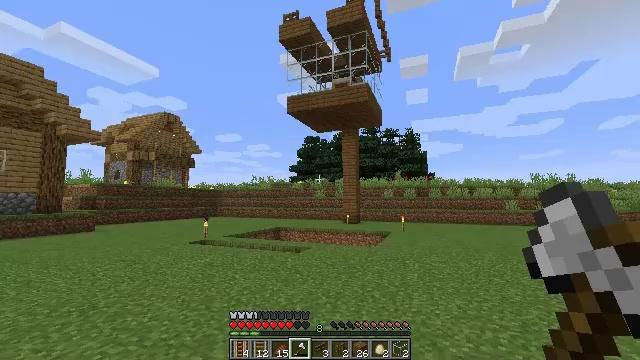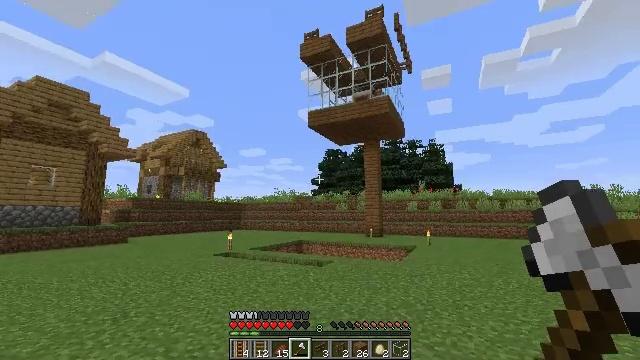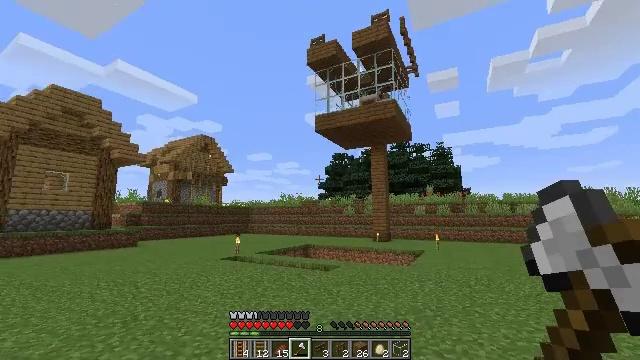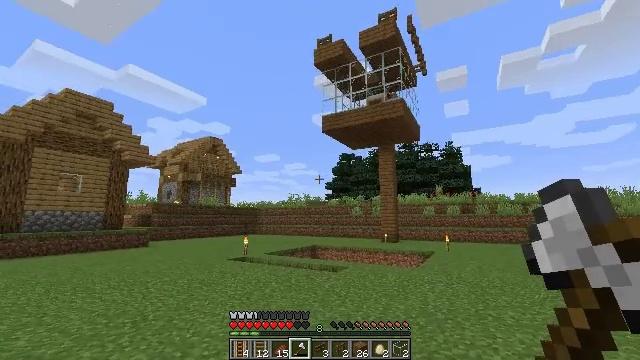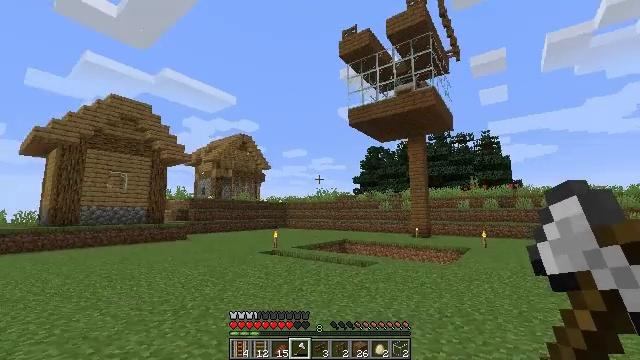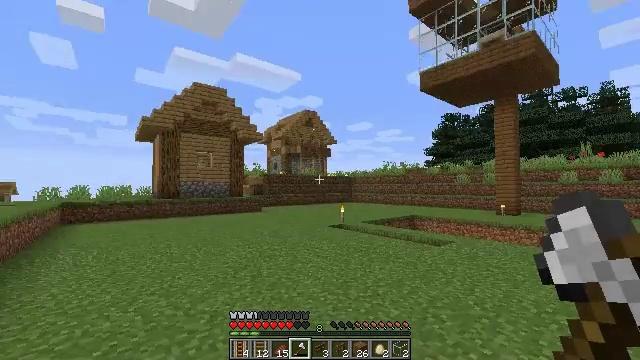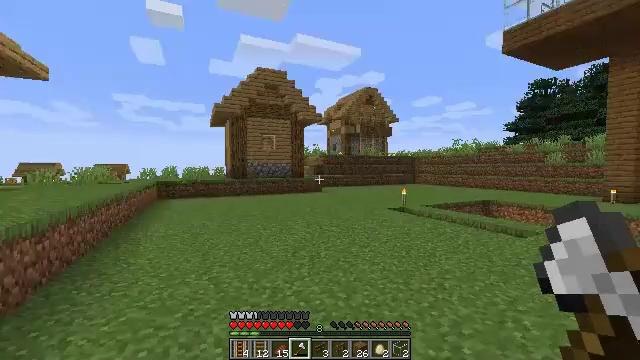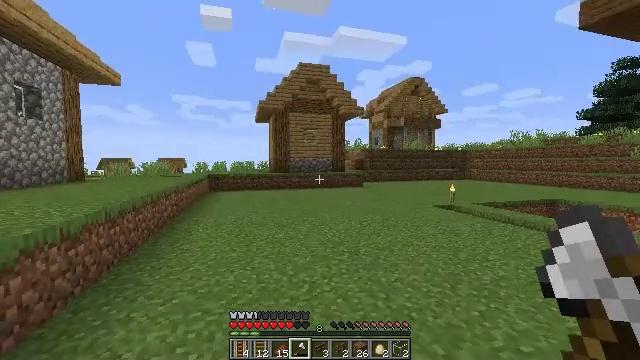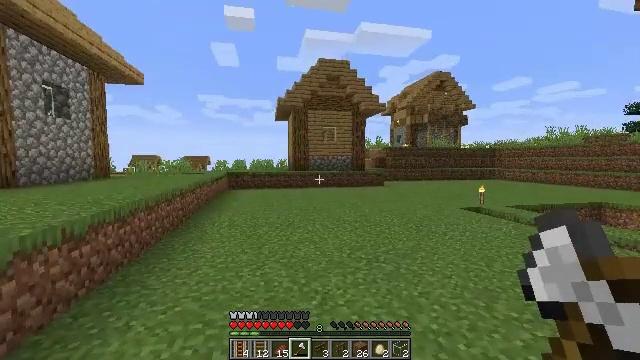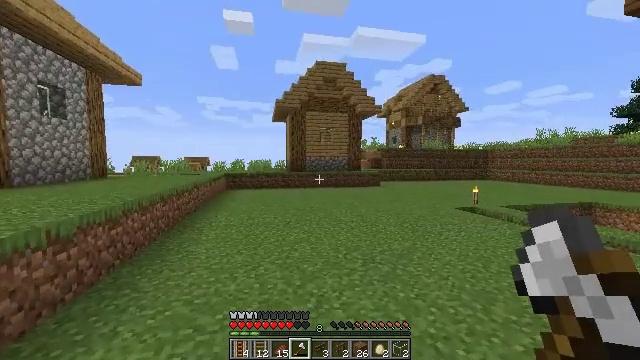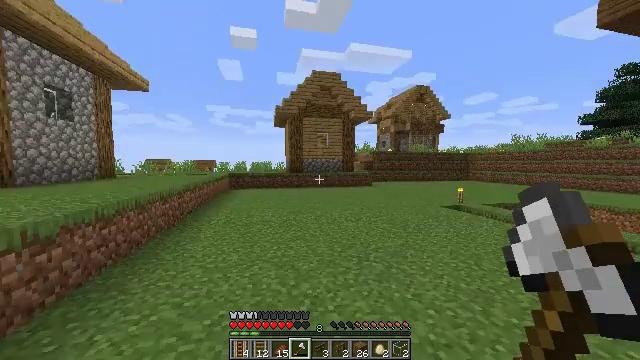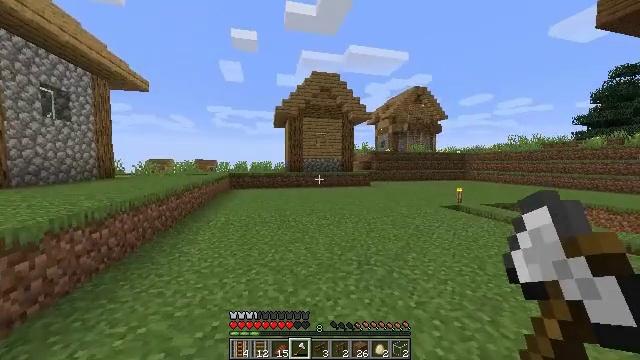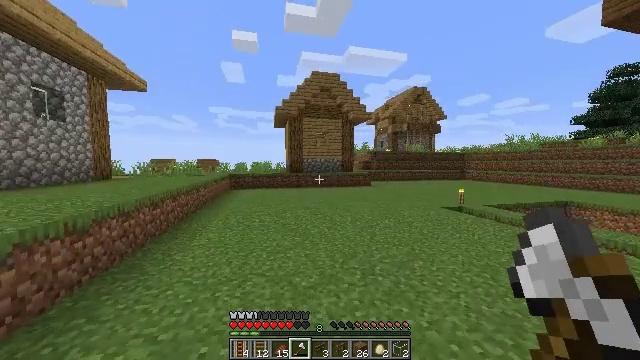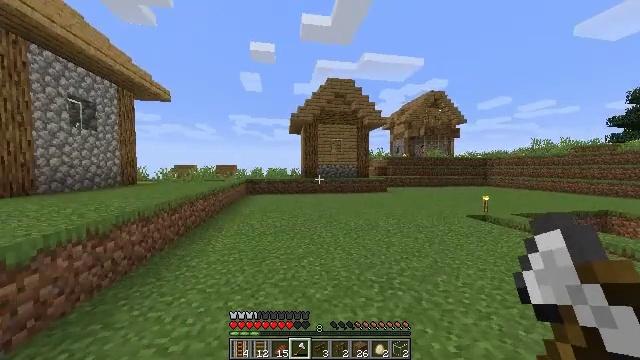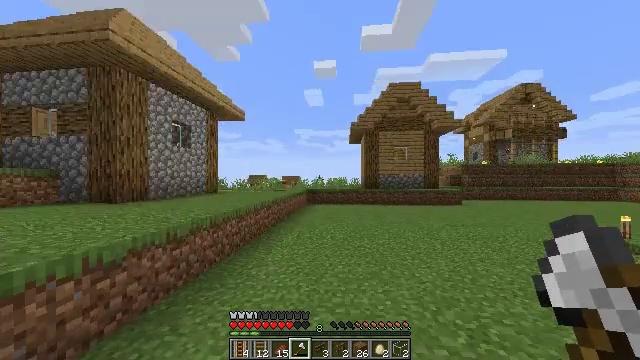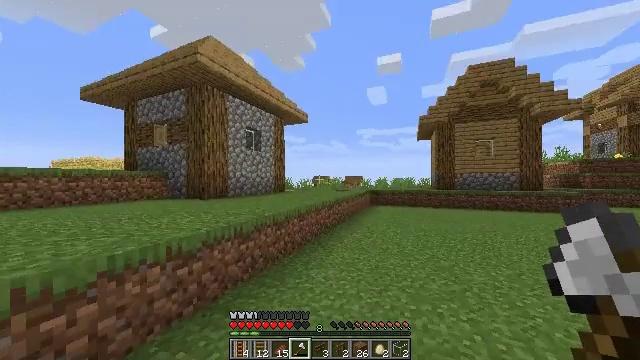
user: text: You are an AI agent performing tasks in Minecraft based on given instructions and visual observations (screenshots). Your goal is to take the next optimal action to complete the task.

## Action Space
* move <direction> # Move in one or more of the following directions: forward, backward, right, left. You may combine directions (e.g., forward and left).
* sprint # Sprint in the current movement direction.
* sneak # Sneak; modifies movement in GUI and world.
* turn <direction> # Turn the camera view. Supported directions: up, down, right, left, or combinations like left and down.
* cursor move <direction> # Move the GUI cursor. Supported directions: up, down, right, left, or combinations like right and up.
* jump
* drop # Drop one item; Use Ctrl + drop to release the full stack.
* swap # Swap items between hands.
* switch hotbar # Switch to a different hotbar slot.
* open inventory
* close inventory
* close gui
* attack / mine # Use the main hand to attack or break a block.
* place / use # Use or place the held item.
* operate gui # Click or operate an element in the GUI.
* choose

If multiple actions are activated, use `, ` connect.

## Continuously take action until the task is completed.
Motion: motion action
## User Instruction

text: Use planks on the crafting table to make a spruce sign.
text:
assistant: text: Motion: turn left and up
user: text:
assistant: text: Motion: turn left
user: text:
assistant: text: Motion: move forward, turn left
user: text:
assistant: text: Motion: move forward, turn left and down
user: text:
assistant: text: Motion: move forward, turn left and down
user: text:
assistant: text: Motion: move forward, turn left and down
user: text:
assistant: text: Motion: move forward, turn left and down
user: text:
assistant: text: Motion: move forward, sprint, turn left
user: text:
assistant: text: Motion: move forward, sprint
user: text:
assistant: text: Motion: move forward, sprint
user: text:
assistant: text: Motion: move forward, sprint
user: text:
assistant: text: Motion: move forward
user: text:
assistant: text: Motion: move forward, sprint, turn left and up
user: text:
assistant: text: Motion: move forward, sprint, turn left and up
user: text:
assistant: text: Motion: move forward, sprint, turn left
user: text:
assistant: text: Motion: move forward, sprint, turn left
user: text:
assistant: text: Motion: move forward, turn left
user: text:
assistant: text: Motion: move forward, sprint, turn left
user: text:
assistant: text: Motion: move forward, sprint, turn left
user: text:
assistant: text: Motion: move forward, sprint, turn left
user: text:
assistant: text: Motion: move forward, sprint, turn left
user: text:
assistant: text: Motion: move forward, turn left
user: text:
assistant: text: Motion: move forward, turn left and down, jump
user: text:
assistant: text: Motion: move forward, turn left and down, jump
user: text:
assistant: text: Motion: move forward, turn left, jump
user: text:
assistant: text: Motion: move forward, turn left, jump
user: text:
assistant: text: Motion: move forward, jump
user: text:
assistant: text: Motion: move forward, jump
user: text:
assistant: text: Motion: move forward, jump
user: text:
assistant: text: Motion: move forward, jump